Interaction volume radius: 5 \u00c5
Interaction volume height: 10 \u00c5
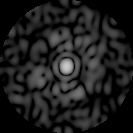
Disorder parameter: 0.8208